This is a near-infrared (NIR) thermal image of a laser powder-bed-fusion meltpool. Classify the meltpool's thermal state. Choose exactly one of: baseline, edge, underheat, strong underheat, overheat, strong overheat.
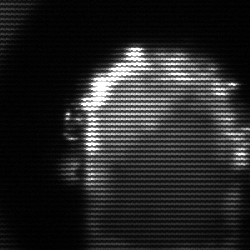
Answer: baseline